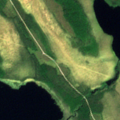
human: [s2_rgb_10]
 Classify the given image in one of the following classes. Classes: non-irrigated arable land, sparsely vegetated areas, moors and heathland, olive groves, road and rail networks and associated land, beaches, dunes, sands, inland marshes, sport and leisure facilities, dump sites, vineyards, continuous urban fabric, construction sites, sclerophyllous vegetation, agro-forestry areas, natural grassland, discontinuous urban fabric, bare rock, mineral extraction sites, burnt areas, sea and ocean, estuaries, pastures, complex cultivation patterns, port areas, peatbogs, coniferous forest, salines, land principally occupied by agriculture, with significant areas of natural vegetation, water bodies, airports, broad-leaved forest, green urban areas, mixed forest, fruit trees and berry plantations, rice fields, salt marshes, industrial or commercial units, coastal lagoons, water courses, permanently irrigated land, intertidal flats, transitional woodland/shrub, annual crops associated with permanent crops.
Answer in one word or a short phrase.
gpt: coniferous forest, mixed forest, transitional woodland/shrub, peatbogs, water bodies